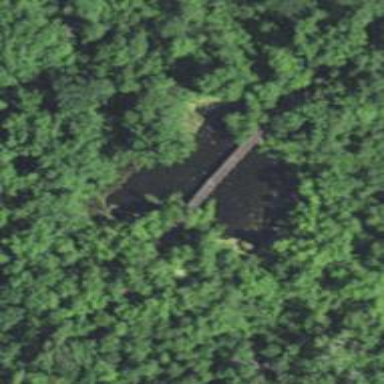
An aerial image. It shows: Preserved railway bridge.